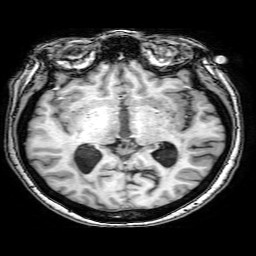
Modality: T1w
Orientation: coronal
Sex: female
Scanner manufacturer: philips
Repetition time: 0.008193 s
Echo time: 0.00375 s